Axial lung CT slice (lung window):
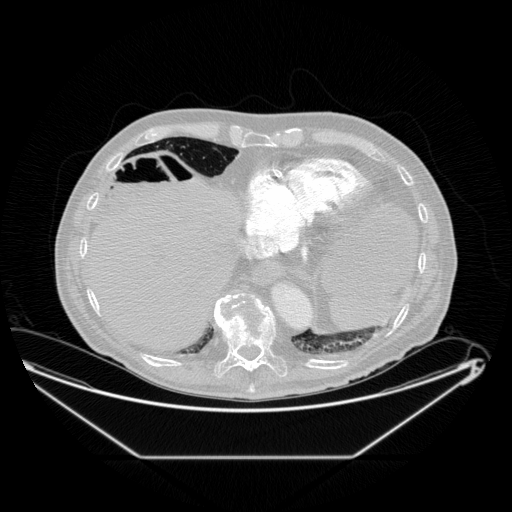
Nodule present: no